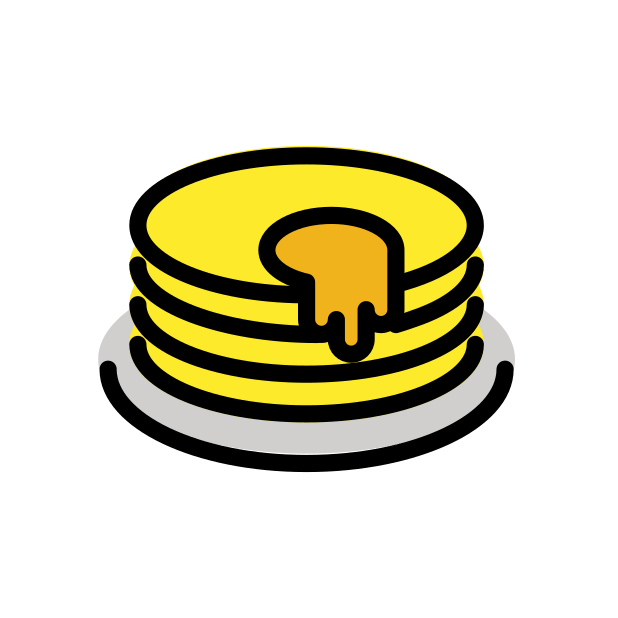
Emoji: 🥞
Name: pancakes
Unicode: 0x1f95e